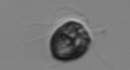
Label: Pyramimonas_morphotype1